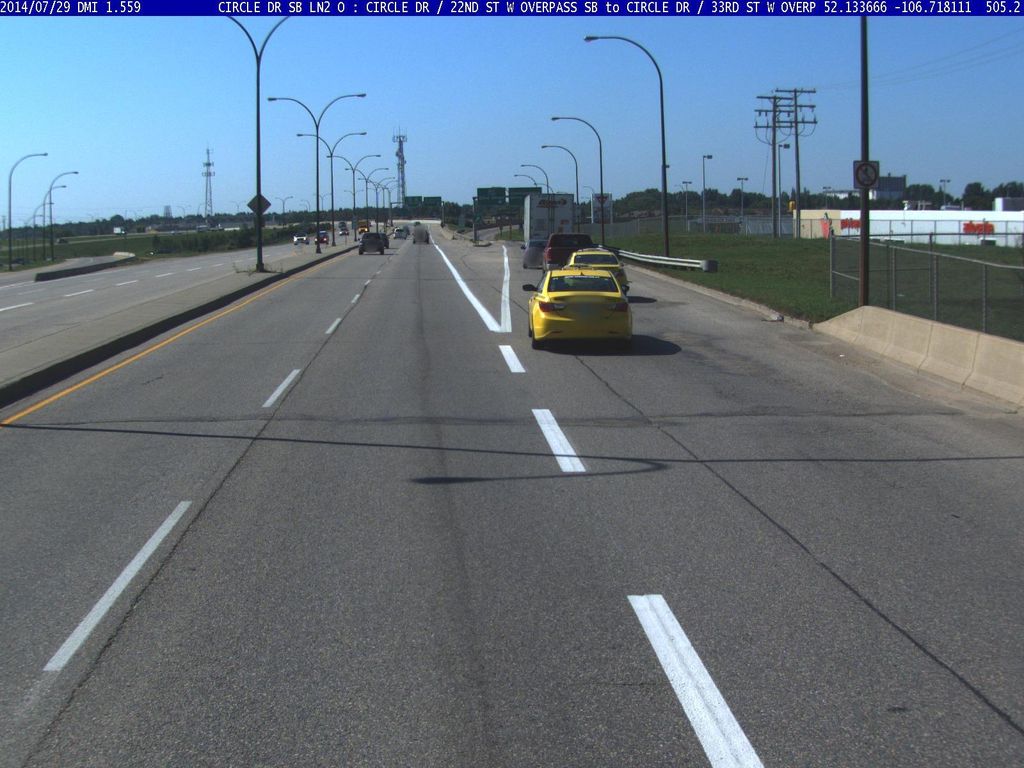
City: saskatoon